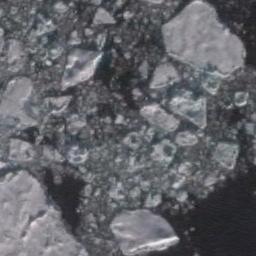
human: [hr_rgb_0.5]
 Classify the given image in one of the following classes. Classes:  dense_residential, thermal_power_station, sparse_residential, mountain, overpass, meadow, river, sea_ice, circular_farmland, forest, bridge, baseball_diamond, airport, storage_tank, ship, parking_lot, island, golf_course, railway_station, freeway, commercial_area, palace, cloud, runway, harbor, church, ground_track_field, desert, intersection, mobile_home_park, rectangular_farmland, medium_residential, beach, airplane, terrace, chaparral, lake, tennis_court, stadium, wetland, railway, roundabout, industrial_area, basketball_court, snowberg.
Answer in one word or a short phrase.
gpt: sea_ice